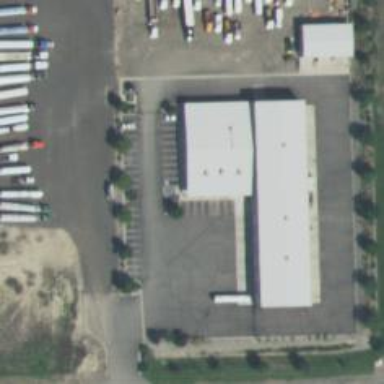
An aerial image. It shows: Commercial building.